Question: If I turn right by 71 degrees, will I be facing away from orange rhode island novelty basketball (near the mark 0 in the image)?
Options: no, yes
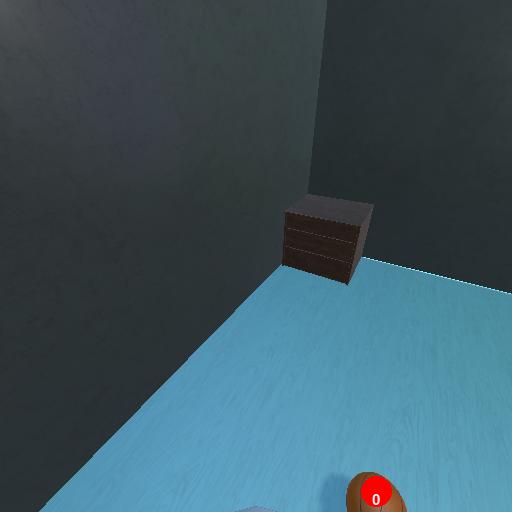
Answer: no